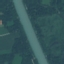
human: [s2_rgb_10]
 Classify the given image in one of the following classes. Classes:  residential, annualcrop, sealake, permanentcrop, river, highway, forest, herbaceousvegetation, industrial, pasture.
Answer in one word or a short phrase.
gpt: River